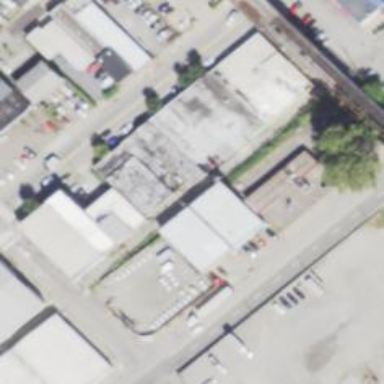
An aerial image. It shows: Commercial building.